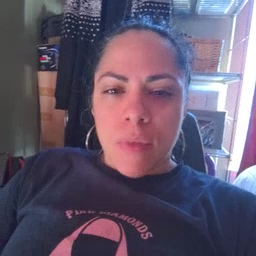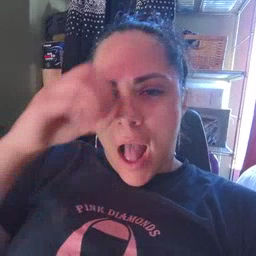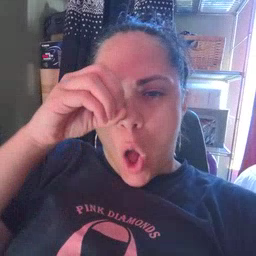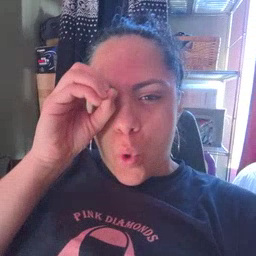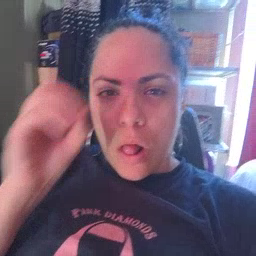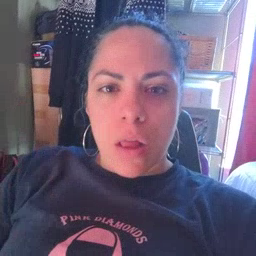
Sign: owl